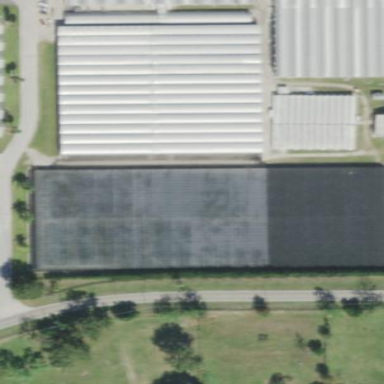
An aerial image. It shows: Greenhouse used for horticulture.